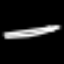
Label: pencil